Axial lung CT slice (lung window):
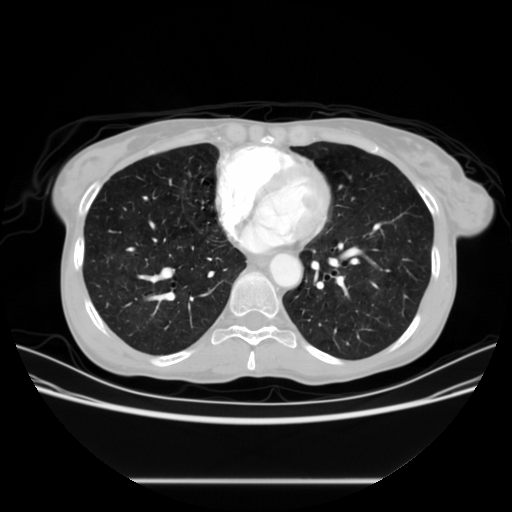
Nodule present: no